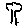
Label: tree